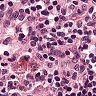
Metastatic tissue present: no